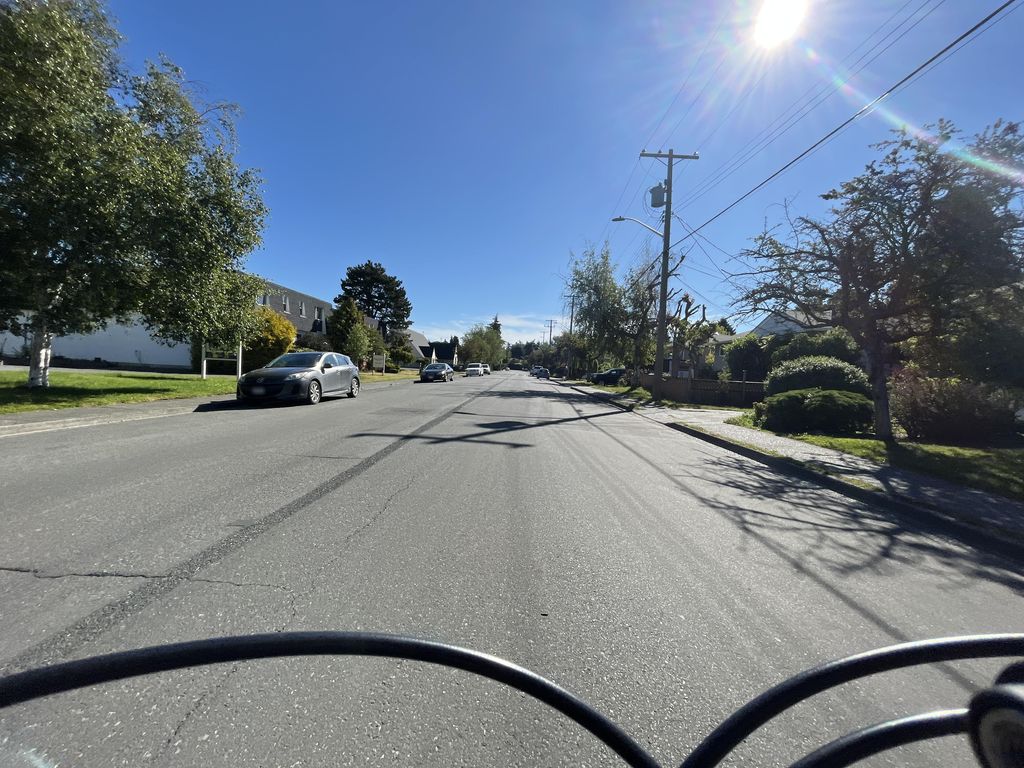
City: victoria